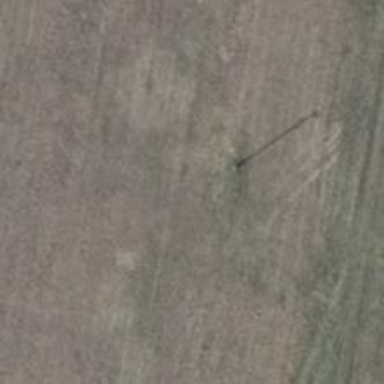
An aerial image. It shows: Power pole.